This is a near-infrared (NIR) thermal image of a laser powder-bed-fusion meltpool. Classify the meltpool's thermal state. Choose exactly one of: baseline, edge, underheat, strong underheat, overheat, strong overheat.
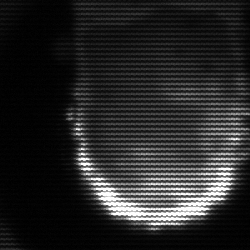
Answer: baseline